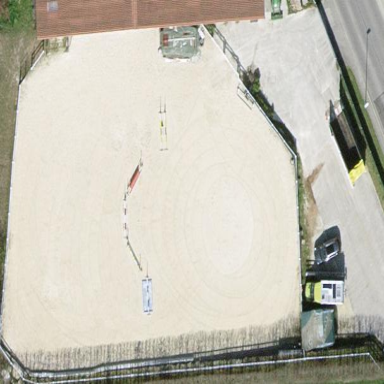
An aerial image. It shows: Equestrian pitch for leisure land sports.